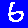
Digit: 6